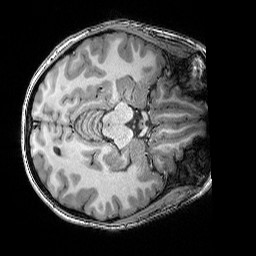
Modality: T1w
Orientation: axial
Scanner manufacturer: siemens
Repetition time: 2.25 s
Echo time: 0.00418 s